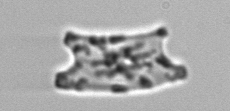
Label: Eucampia